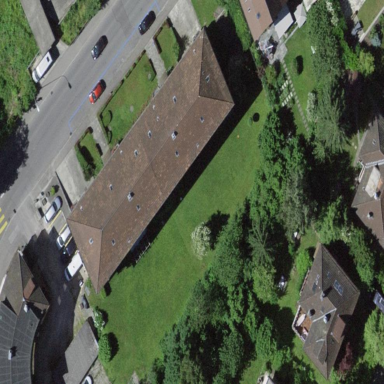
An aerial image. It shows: Unique apartment building with quadruple saltbox roof shape.